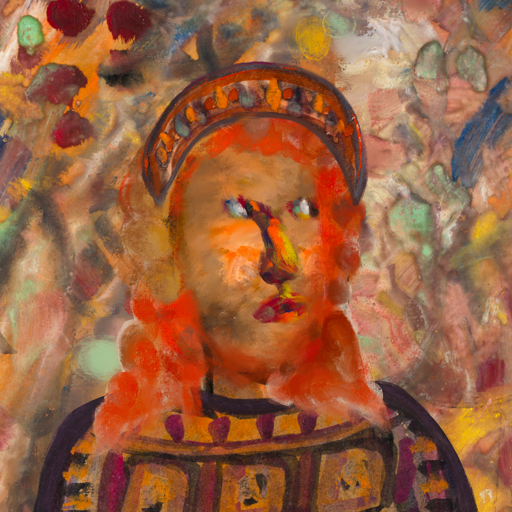
Background: Mother_And_Son_Mother, Head And Neck Side: Gypsy_Queen, Face Side: An_Impression, Bust: Doll, Hair Side: Rupkatha, Head Accessory: Hypocrite, Second Necklace: Blank, Necklace: Blank, Baby: Blank